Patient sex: M
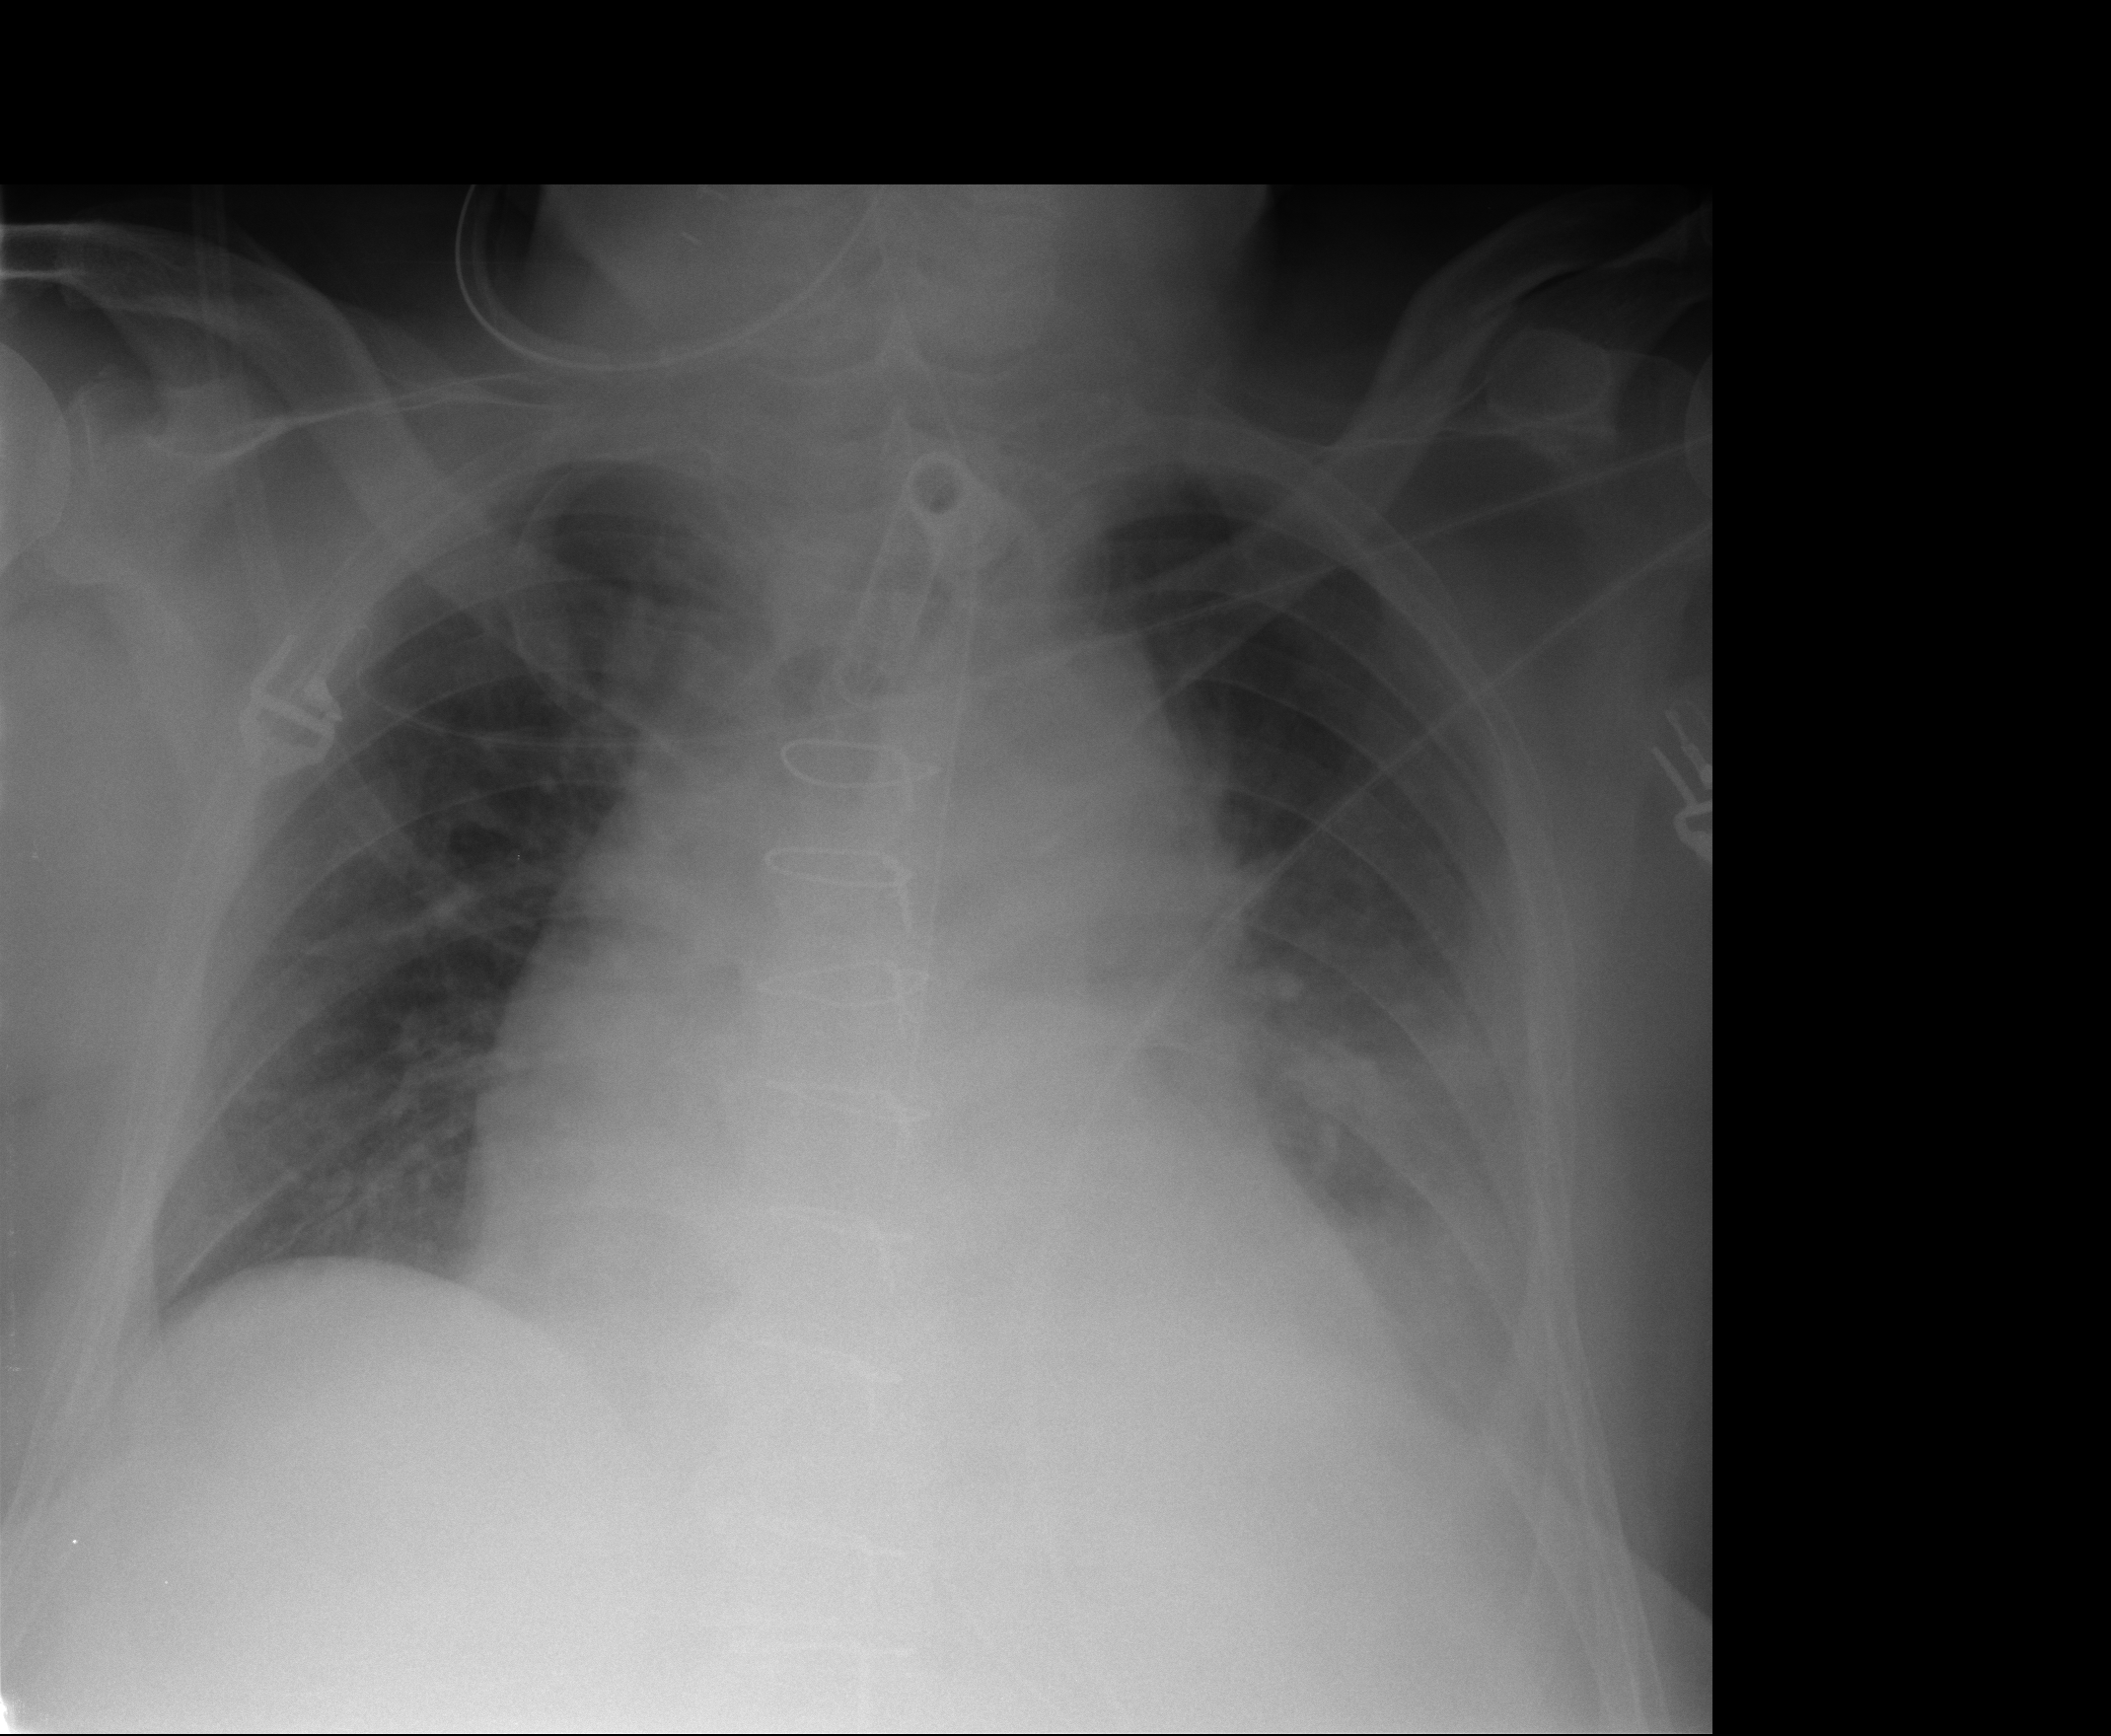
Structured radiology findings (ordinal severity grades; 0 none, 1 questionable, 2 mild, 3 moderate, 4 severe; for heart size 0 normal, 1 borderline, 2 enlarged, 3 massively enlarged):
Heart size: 2
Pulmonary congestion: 2
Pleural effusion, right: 0
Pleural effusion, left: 2
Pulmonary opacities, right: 0
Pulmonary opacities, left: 1
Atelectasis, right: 2
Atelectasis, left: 2